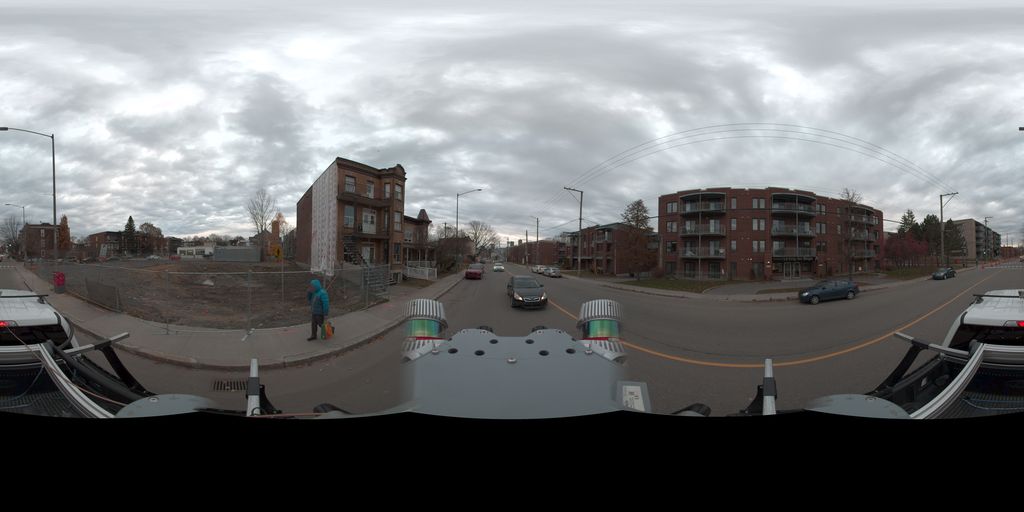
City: quebec_city